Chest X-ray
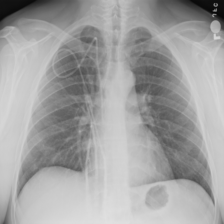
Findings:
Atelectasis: negative
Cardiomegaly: negative
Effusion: negative
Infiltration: negative
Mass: negative
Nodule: negative
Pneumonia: negative
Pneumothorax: negative
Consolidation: negative
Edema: negative
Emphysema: negative
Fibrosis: negative
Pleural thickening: negative
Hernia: negative